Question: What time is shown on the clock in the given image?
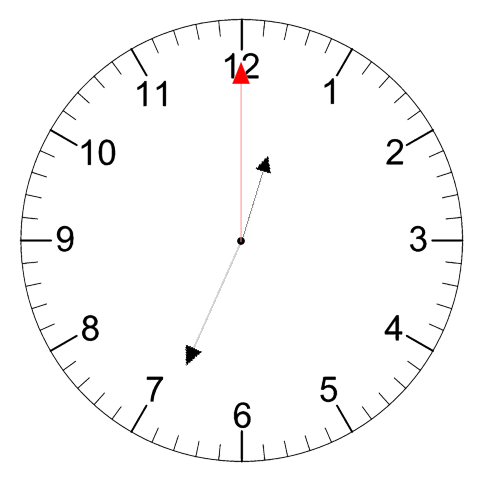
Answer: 12:34:00